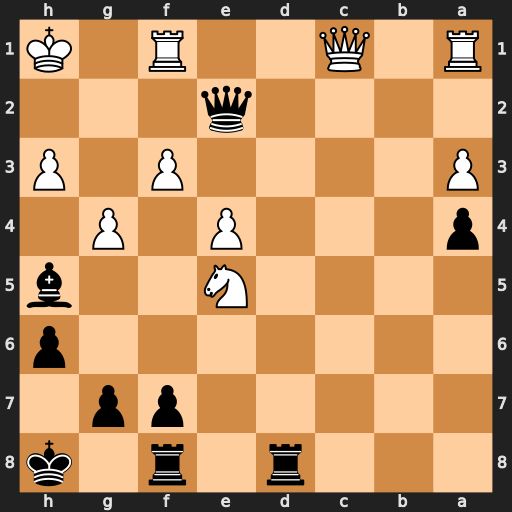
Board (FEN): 3r1r1k/5pp1/7p/4N2b/p3P1P1/P4P1P/4q3/R1Q2R1K
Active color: b
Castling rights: -
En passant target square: -
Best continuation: Rd2 Qxd2 Qxd2